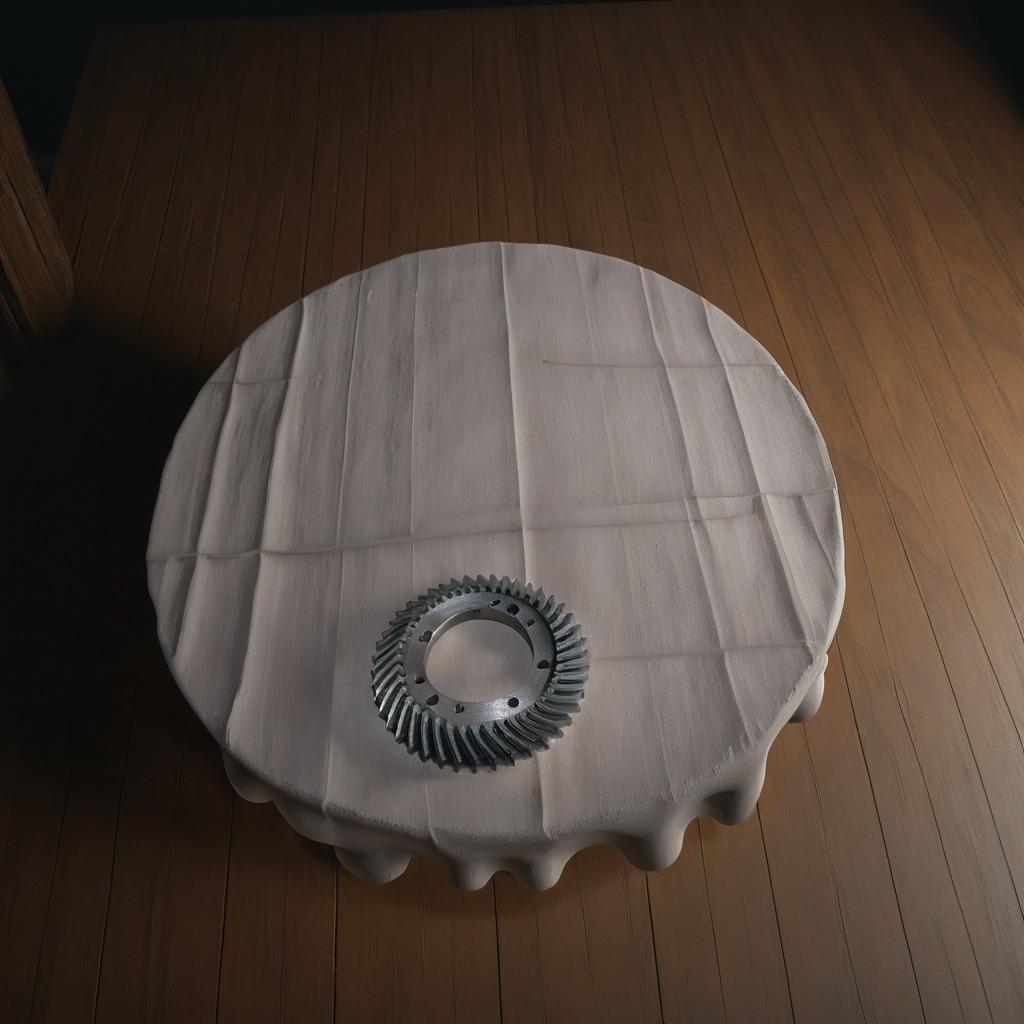
A steel gear with teeth is lying on a wooden table inside a workshop at night.